Question:
I am trying to setup app engine with Pycharm. But Pycharm is unable to detect Google app engine SDK directory.
What is wrong here? Please help.
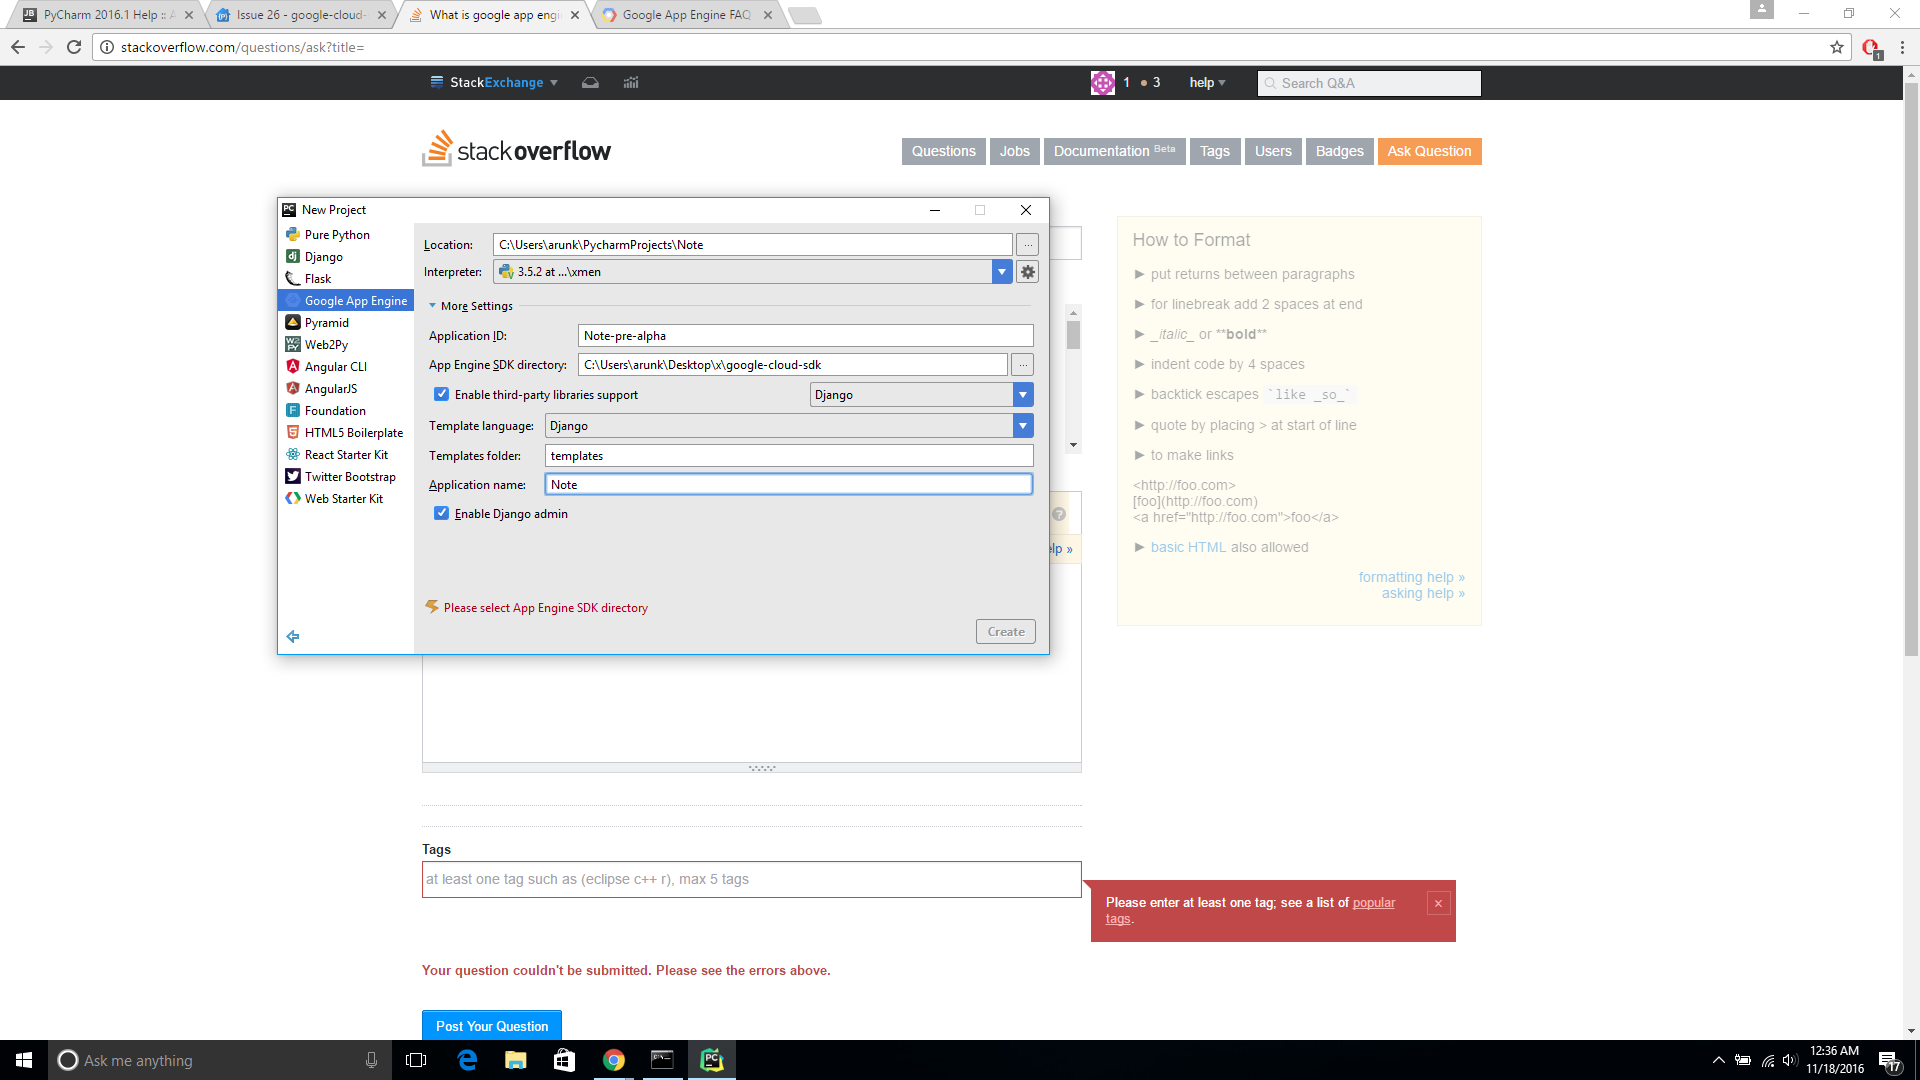
Answer: Looks like you installed the Cloud SDK. So I think you need to know/do two things:
1. Prior to configuring Pycharm, you'll need to get the Python App Engine component for the Cloud SDK. For most users, you'll be prompted for this as soon as you run gcloud app deploy or start the local development server (dev_appserver.py), but you wouldn't have run those yet, so do the following: gcloud components install app-engine-python
2. After installing the component, you will now have the Python portion of the SDK, which is installed by default at the following path: C:\Users\<username>\AppData\Local\Google\Cloud SDK\google-cloud-sdk\platform\google_appengine\
Or on Mac: /Users/<username>/google-cloud-sdk/platform/google_appengin e
Add this as your App Engine SDK path to PyCharm.